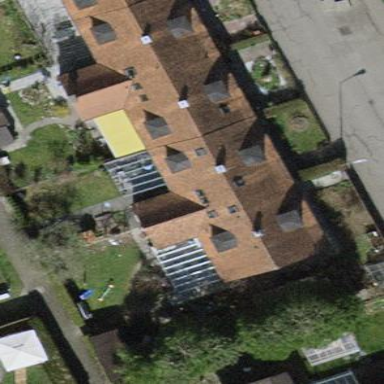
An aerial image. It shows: Gabled house with tile roof. The roof orientation is across the building.